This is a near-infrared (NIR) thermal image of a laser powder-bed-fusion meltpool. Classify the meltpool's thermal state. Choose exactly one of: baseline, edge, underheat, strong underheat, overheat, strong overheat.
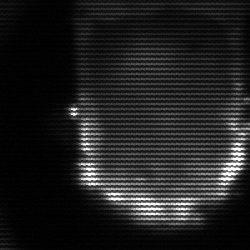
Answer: baseline